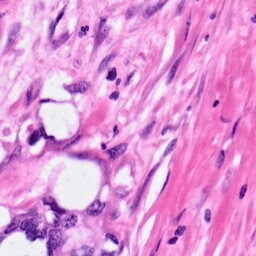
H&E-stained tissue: Pancreatic